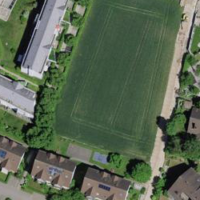
EUNIS habitat code: 54
Species observed at this site:
Tanacetum vulgare